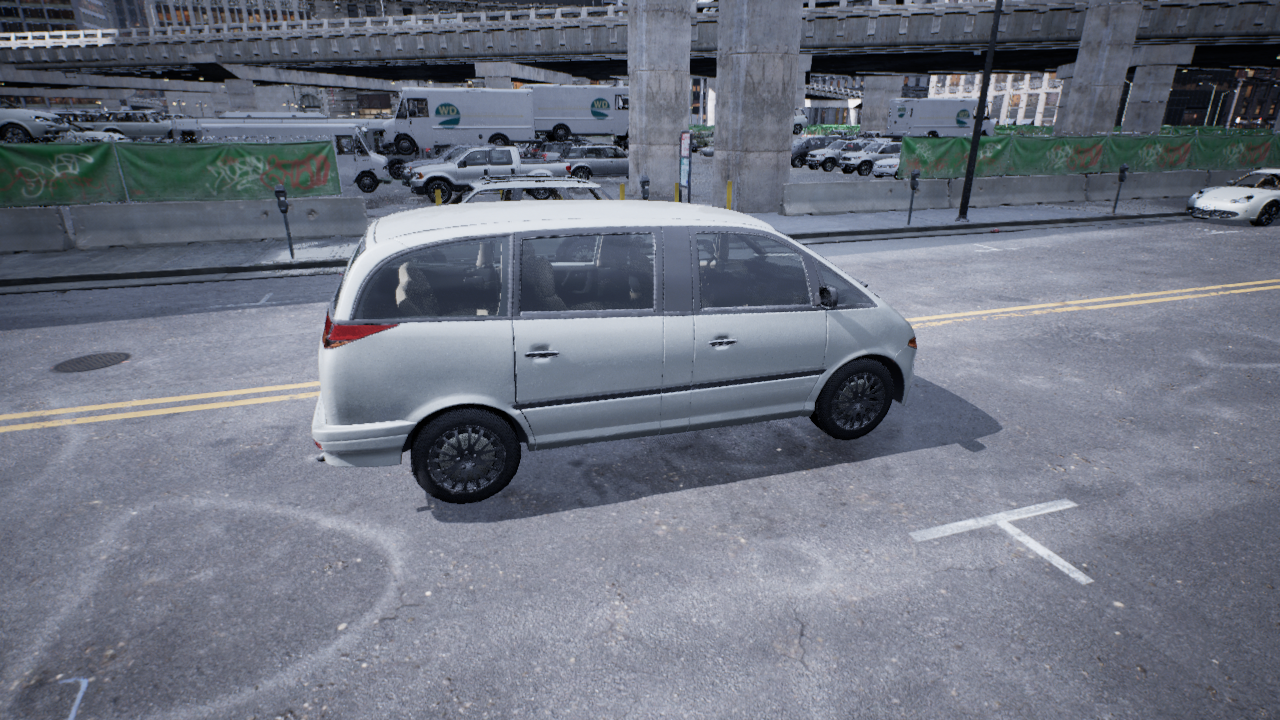
Venue: downtown
Lighting: overcast
Vehicle rig: minivan